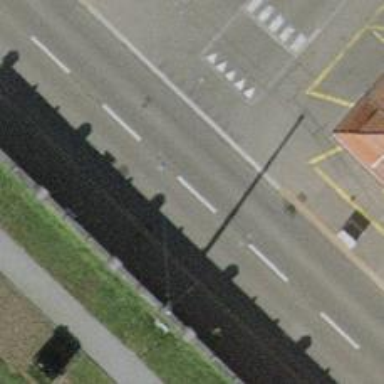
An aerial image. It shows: Tertiary road with asphalt surface. There are sidewalks on both sides and trolley wires overhead.